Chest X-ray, PA view. Patient: 24 years old, sex F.
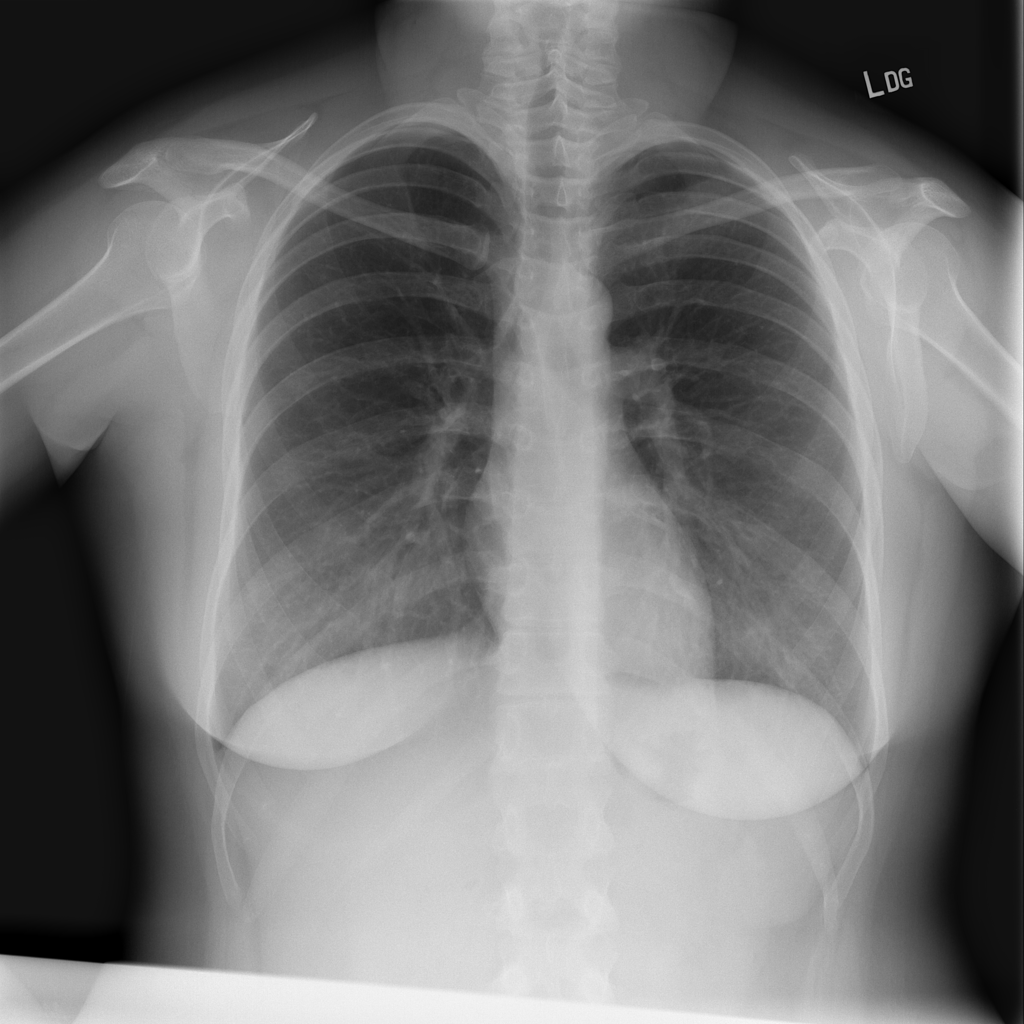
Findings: No Finding